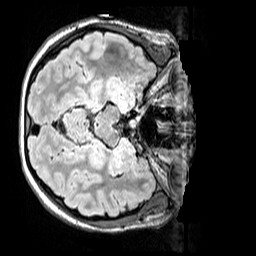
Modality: FLAIR
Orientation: axial
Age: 12
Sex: female
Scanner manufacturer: siemens
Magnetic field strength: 3 T
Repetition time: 5 s
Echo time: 0.388 s